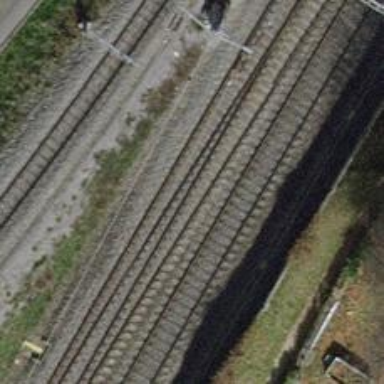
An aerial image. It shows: Single-track railway with electrified contact lines.